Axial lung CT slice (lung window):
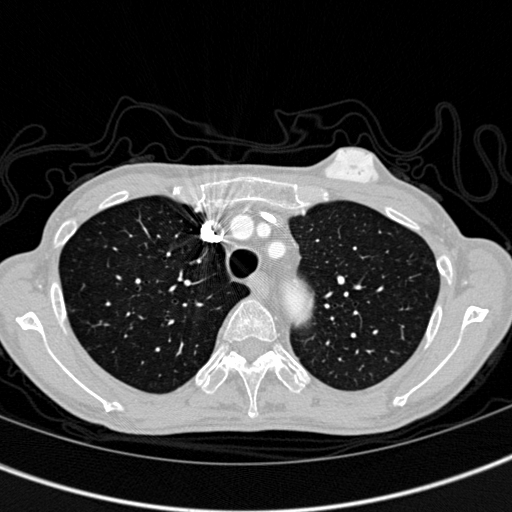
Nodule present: no